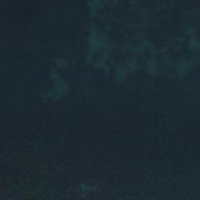
EUNIS habitat code: 14
Species observed at this site:
Perca fluviatilis